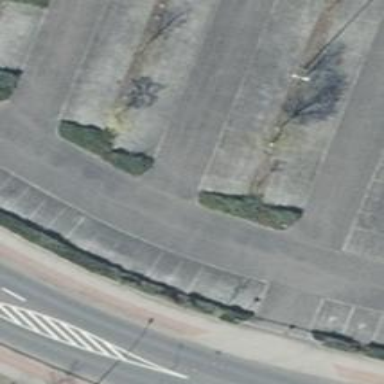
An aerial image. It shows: Paved parking aisle serving as service road.